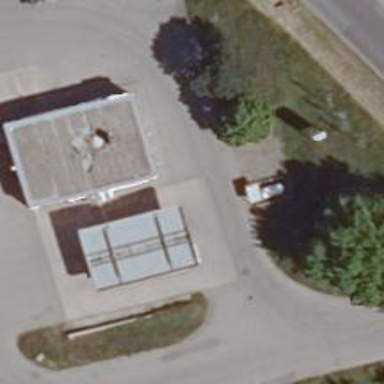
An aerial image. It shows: Fuel station.